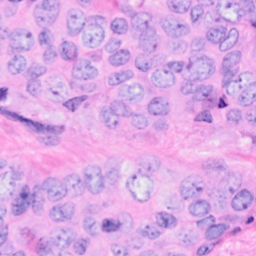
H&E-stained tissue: Breast